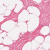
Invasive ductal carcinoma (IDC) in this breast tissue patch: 0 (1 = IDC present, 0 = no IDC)